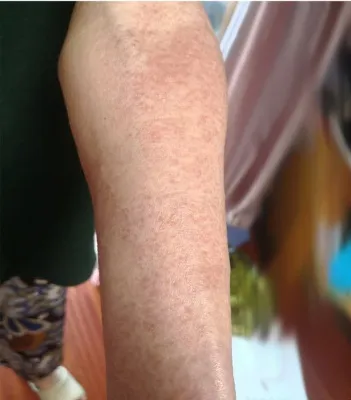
(C,D) Ichthyosiform rashes on the trunk and limbs.
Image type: medical_photograph (skin_photograph)